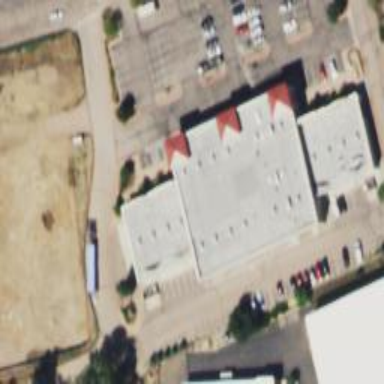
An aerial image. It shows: Healthcare clinic.